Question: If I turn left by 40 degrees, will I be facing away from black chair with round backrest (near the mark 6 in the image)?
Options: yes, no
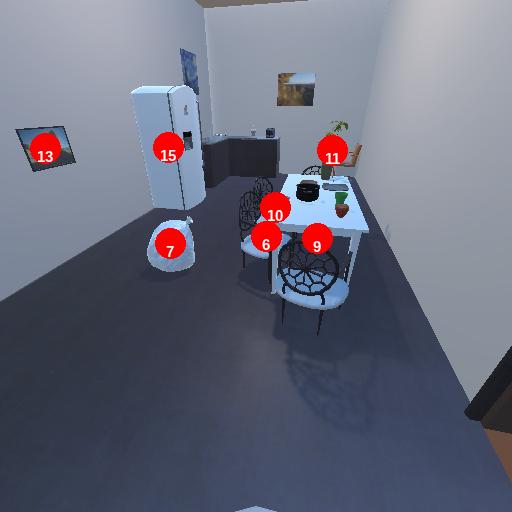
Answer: yes